【题型】选择题　【知识点】立体几何　【难度】easy
作一个圆柱的内接正三棱柱，又作这个三棱柱的内切圆柱，那么这两个圆柱底面的半径之比为（ ）

\noindent A. $2:1$ \quad B. $3:1$ \quad C. $\sqrt{2}:1$ \quad D. $2:\sqrt{3}$
【解答】
\noindent \textbf{【答案】A}

\noindent \textbf{【分析】}两圆半径分别为$OA$，$OF$，根据三角函数得到$\dfrac{OF}{AF}=\dfrac{1}{2}$，得到答案.

\noindent \textbf{【详解】}如图所示：两圆半径分别为$OA$，$OF$，

\noindent 在$\text{Rt}\triangle AOF$中，$\angle OAF=\dfrac{\pi}{6}$，$\angle AFO=\dfrac{\pi}{2}$，故$\dfrac{OF}{OA}=\dfrac{1}{2}$.
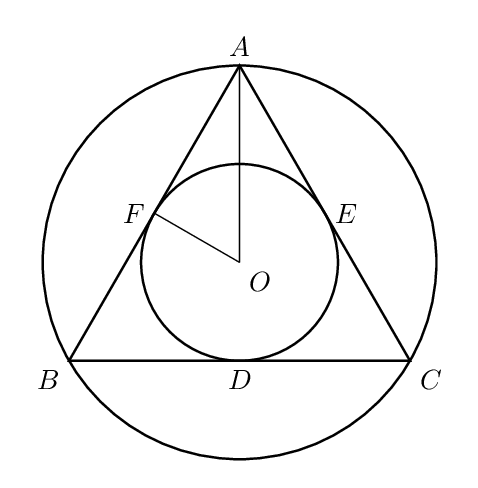